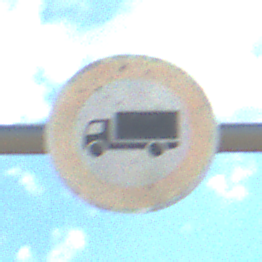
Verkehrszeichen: VerbotFuerKraftfahrzeugeUeberDreiKommaFuenfTonnen
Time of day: Midday
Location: Outdoor (Nature)
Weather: PartlyCloudy
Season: Autumn
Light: Natural